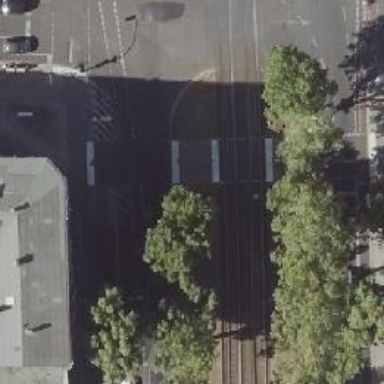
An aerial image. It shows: Tram crossing with traffic signals.